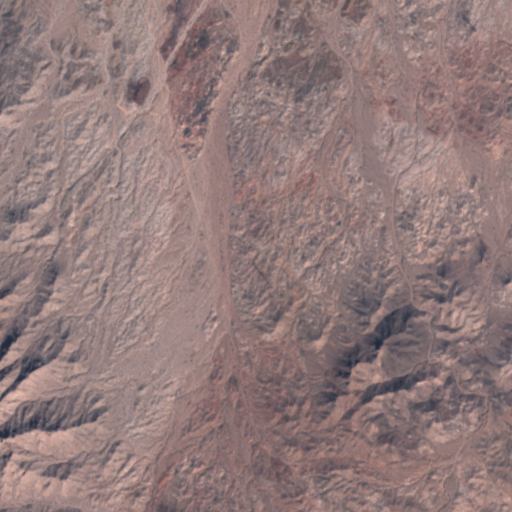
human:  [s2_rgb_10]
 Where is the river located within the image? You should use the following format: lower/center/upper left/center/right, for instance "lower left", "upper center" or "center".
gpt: The river is located in the left of the image.
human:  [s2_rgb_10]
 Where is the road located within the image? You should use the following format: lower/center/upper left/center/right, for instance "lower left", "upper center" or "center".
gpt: There is no road in the image.